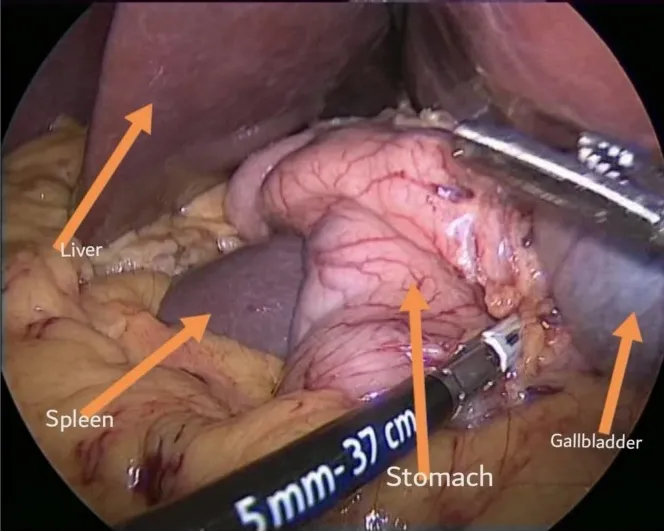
Here is an intraoperative view, in which the liver, spleen, stomach and gallbladder are all seen on the right side of the abdomen.
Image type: medical_photograph (other_medical_photograph)